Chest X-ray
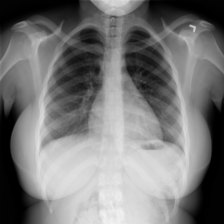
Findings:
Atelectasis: negative
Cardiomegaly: negative
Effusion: negative
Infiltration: negative
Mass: negative
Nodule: negative
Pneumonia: negative
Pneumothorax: negative
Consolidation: negative
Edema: negative
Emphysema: negative
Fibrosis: negative
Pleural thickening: negative
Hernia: negative